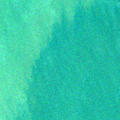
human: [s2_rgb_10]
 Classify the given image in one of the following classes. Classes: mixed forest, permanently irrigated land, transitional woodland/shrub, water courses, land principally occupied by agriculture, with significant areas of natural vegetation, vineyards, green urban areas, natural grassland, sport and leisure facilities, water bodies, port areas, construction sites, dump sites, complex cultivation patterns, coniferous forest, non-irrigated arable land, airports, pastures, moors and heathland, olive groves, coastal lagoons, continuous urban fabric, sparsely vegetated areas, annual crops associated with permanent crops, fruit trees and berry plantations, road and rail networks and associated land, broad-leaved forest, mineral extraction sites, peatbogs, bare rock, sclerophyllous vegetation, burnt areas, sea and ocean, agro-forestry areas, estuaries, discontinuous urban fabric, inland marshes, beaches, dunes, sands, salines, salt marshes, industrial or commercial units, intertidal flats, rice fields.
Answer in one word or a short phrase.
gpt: sea and ocean